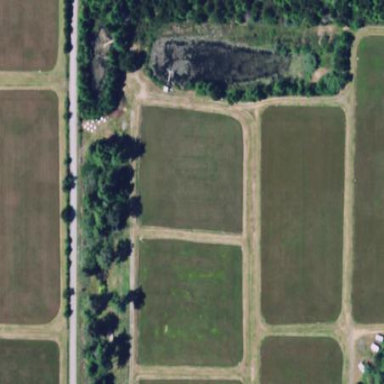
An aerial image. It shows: Farmland with cranberries as the crop.